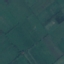
Land use / land cover class: Pasture